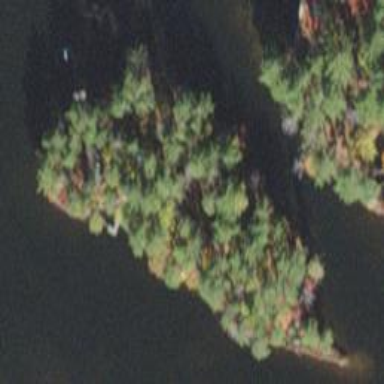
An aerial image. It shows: Island covered with woodland.